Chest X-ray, PA view. Patient: 23 years old, sex M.
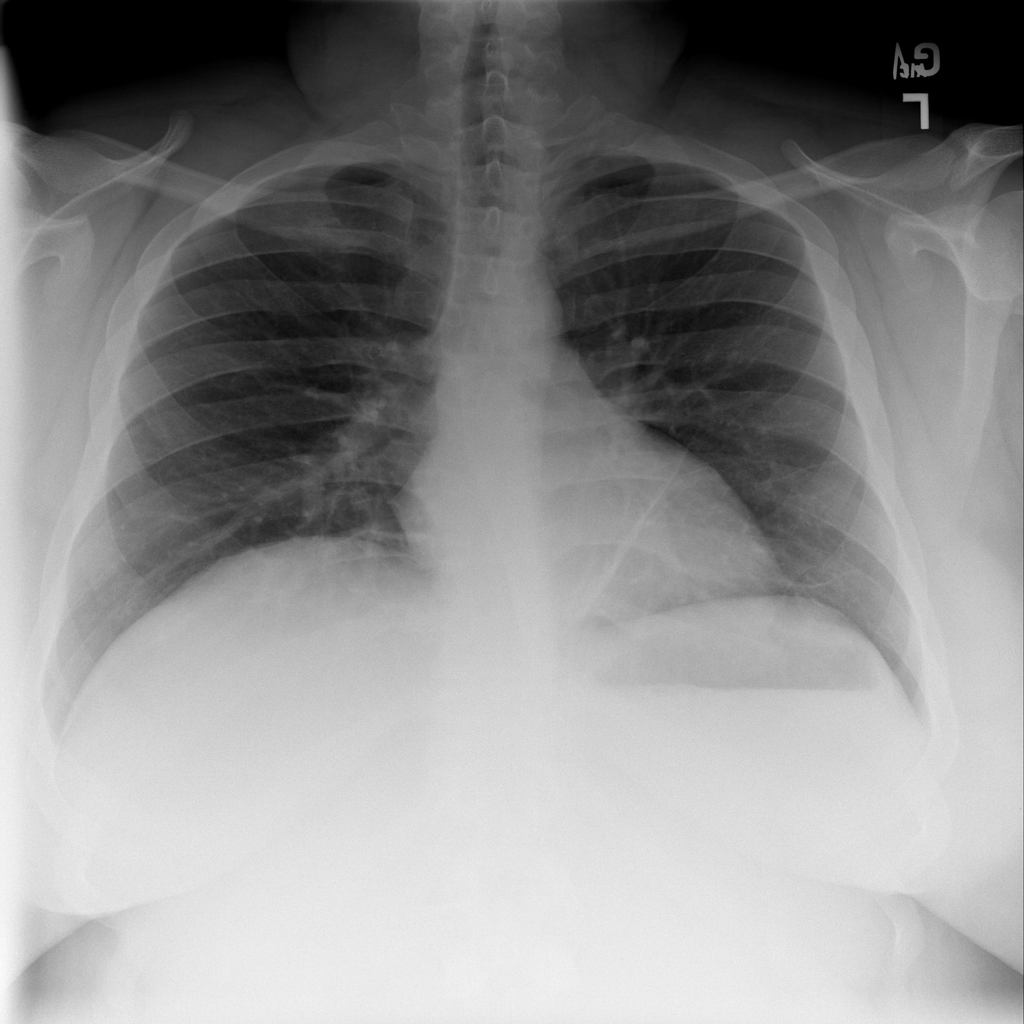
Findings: Atelectasis